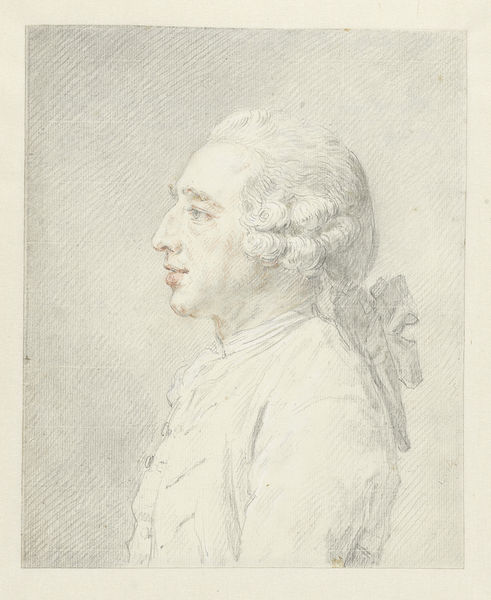
Titel: Profielportret van Louis Metayer Phzn
Künstler: Jean Baptiste Perroneau
Standort: Amsterdam
Institution: Rijksmuseum
Schlagwörter: red, white, face, gray, grey, hair, nose, old, painting, portrait, print, profile, man, important, male, noble, ribbon, suit, uniform, side, drawing, black and white, chin, coat, kerchief, mouth, buttons, sketch, curls, jacket, person, human, neck, shoulder, colored, art, pencil, eye, lips, pale, cheek, eyebrows, forehead, bow, left, checks, wig, brows, faint, braids, big nose, prink, sholder, topcoat, pasty, aristrocat, unofrom, james madison, boaring, white chart